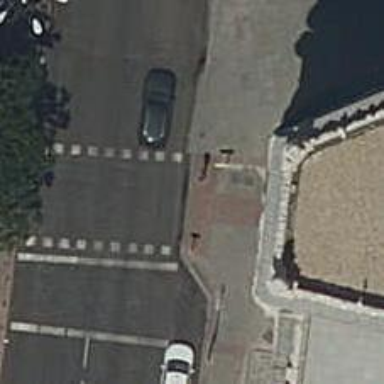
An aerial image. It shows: Kerb barrier.